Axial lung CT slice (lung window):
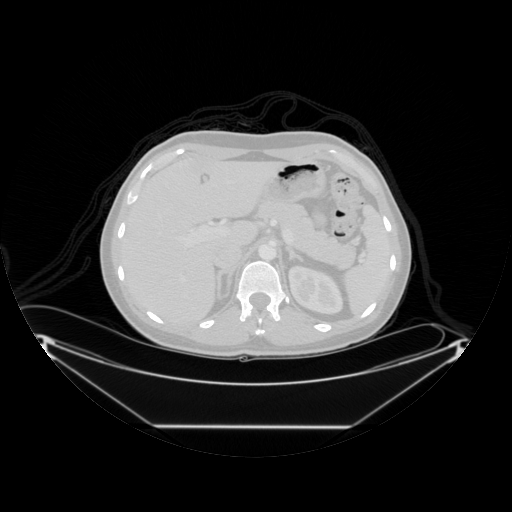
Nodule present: no